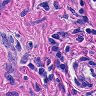
Metastatic tissue present: yes